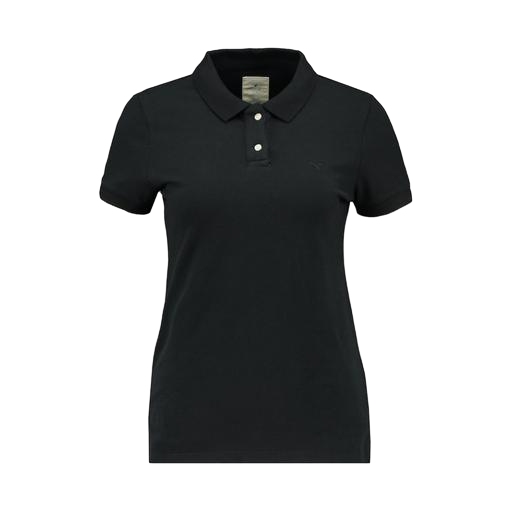
black women's boyfriend polo shirt, black female polo shirt, skinny-fit polo shirt, white background